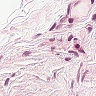
Metastatic tissue present: no